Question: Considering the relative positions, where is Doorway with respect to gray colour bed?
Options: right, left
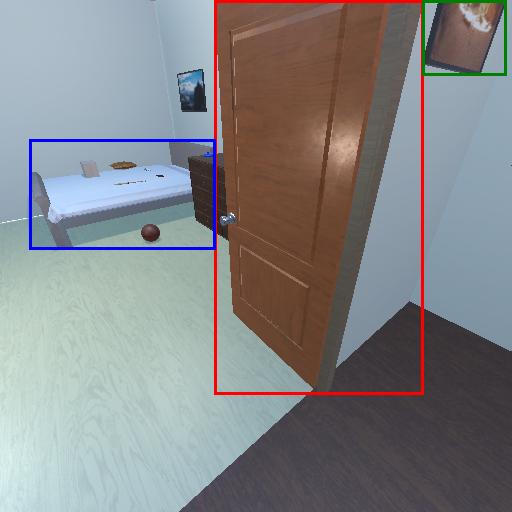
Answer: right